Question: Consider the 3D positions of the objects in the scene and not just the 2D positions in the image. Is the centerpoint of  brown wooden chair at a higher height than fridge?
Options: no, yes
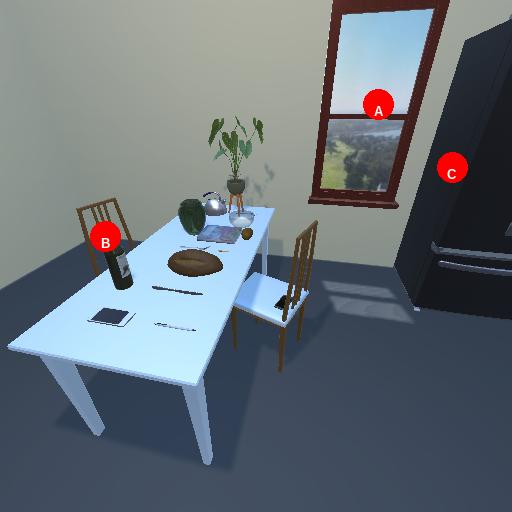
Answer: no